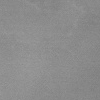
Atmospheric dust classification: dusty